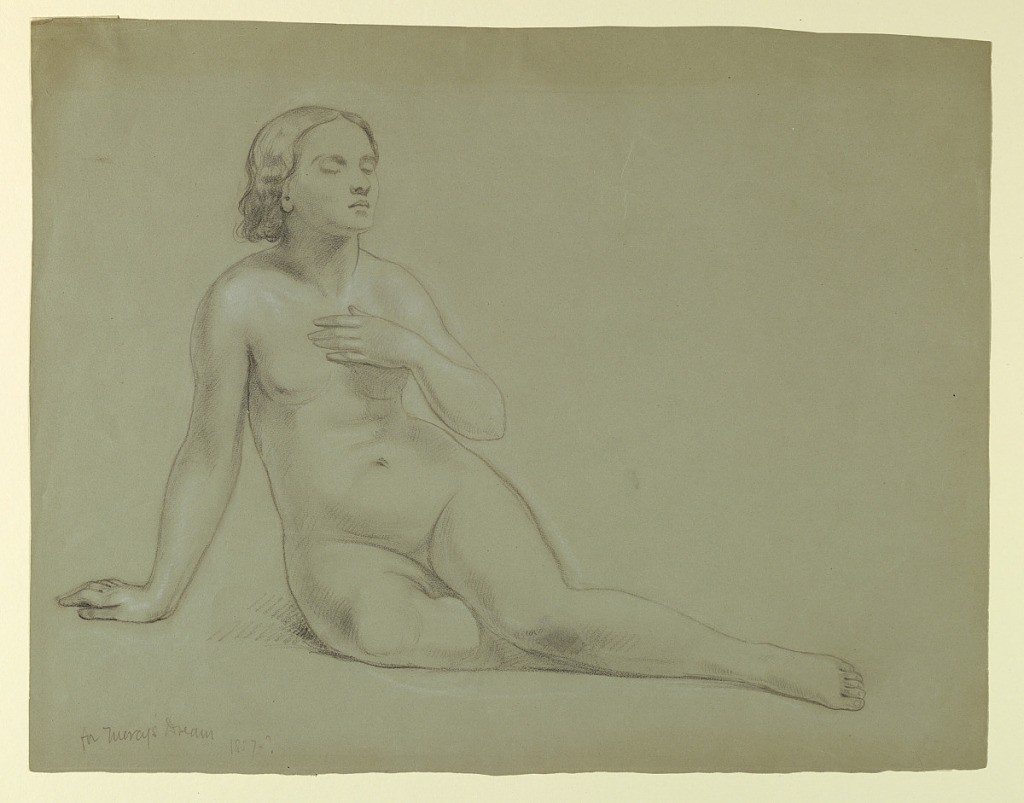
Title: Female Nude, Study for "Mercy's Dream"
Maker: Daniel Huntington, American, 1816–1906
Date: ca. 1857–58
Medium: Charcoal and white chalk on gray wove paper
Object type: Drawing
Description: Nude facing frontally with her head turned toward the right. Her knees bent and her legs extended to the right. She leans back on her right arm, with her left hand to her bosom.